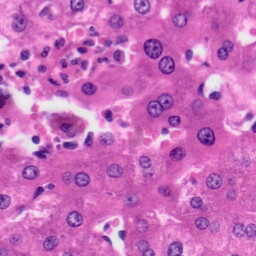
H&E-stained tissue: Liver